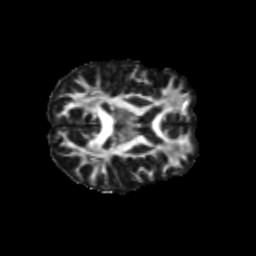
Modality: FA
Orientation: axial
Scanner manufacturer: siemens
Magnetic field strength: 3 T
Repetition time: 9.2 s
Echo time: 0.084 s